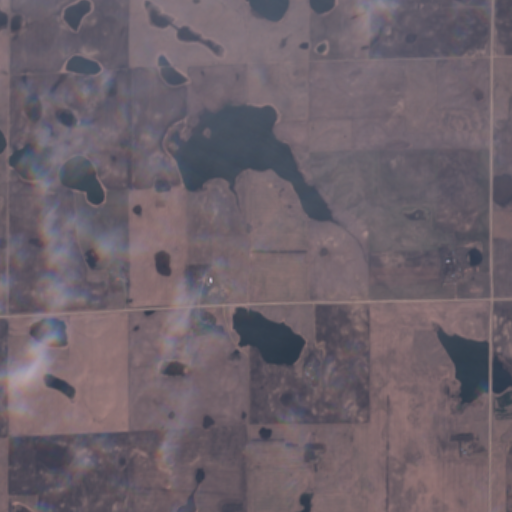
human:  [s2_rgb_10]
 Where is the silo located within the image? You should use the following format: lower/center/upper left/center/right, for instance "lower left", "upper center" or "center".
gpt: The silo is located in the lower right of the image.
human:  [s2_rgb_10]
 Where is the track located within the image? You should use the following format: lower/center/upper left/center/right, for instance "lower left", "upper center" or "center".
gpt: There is no track in the image.